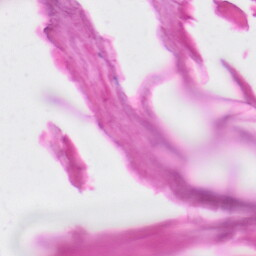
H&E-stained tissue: Skin